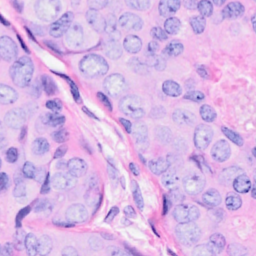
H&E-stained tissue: Breast